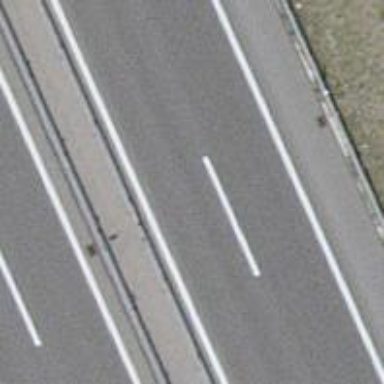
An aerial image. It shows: View of motorway.